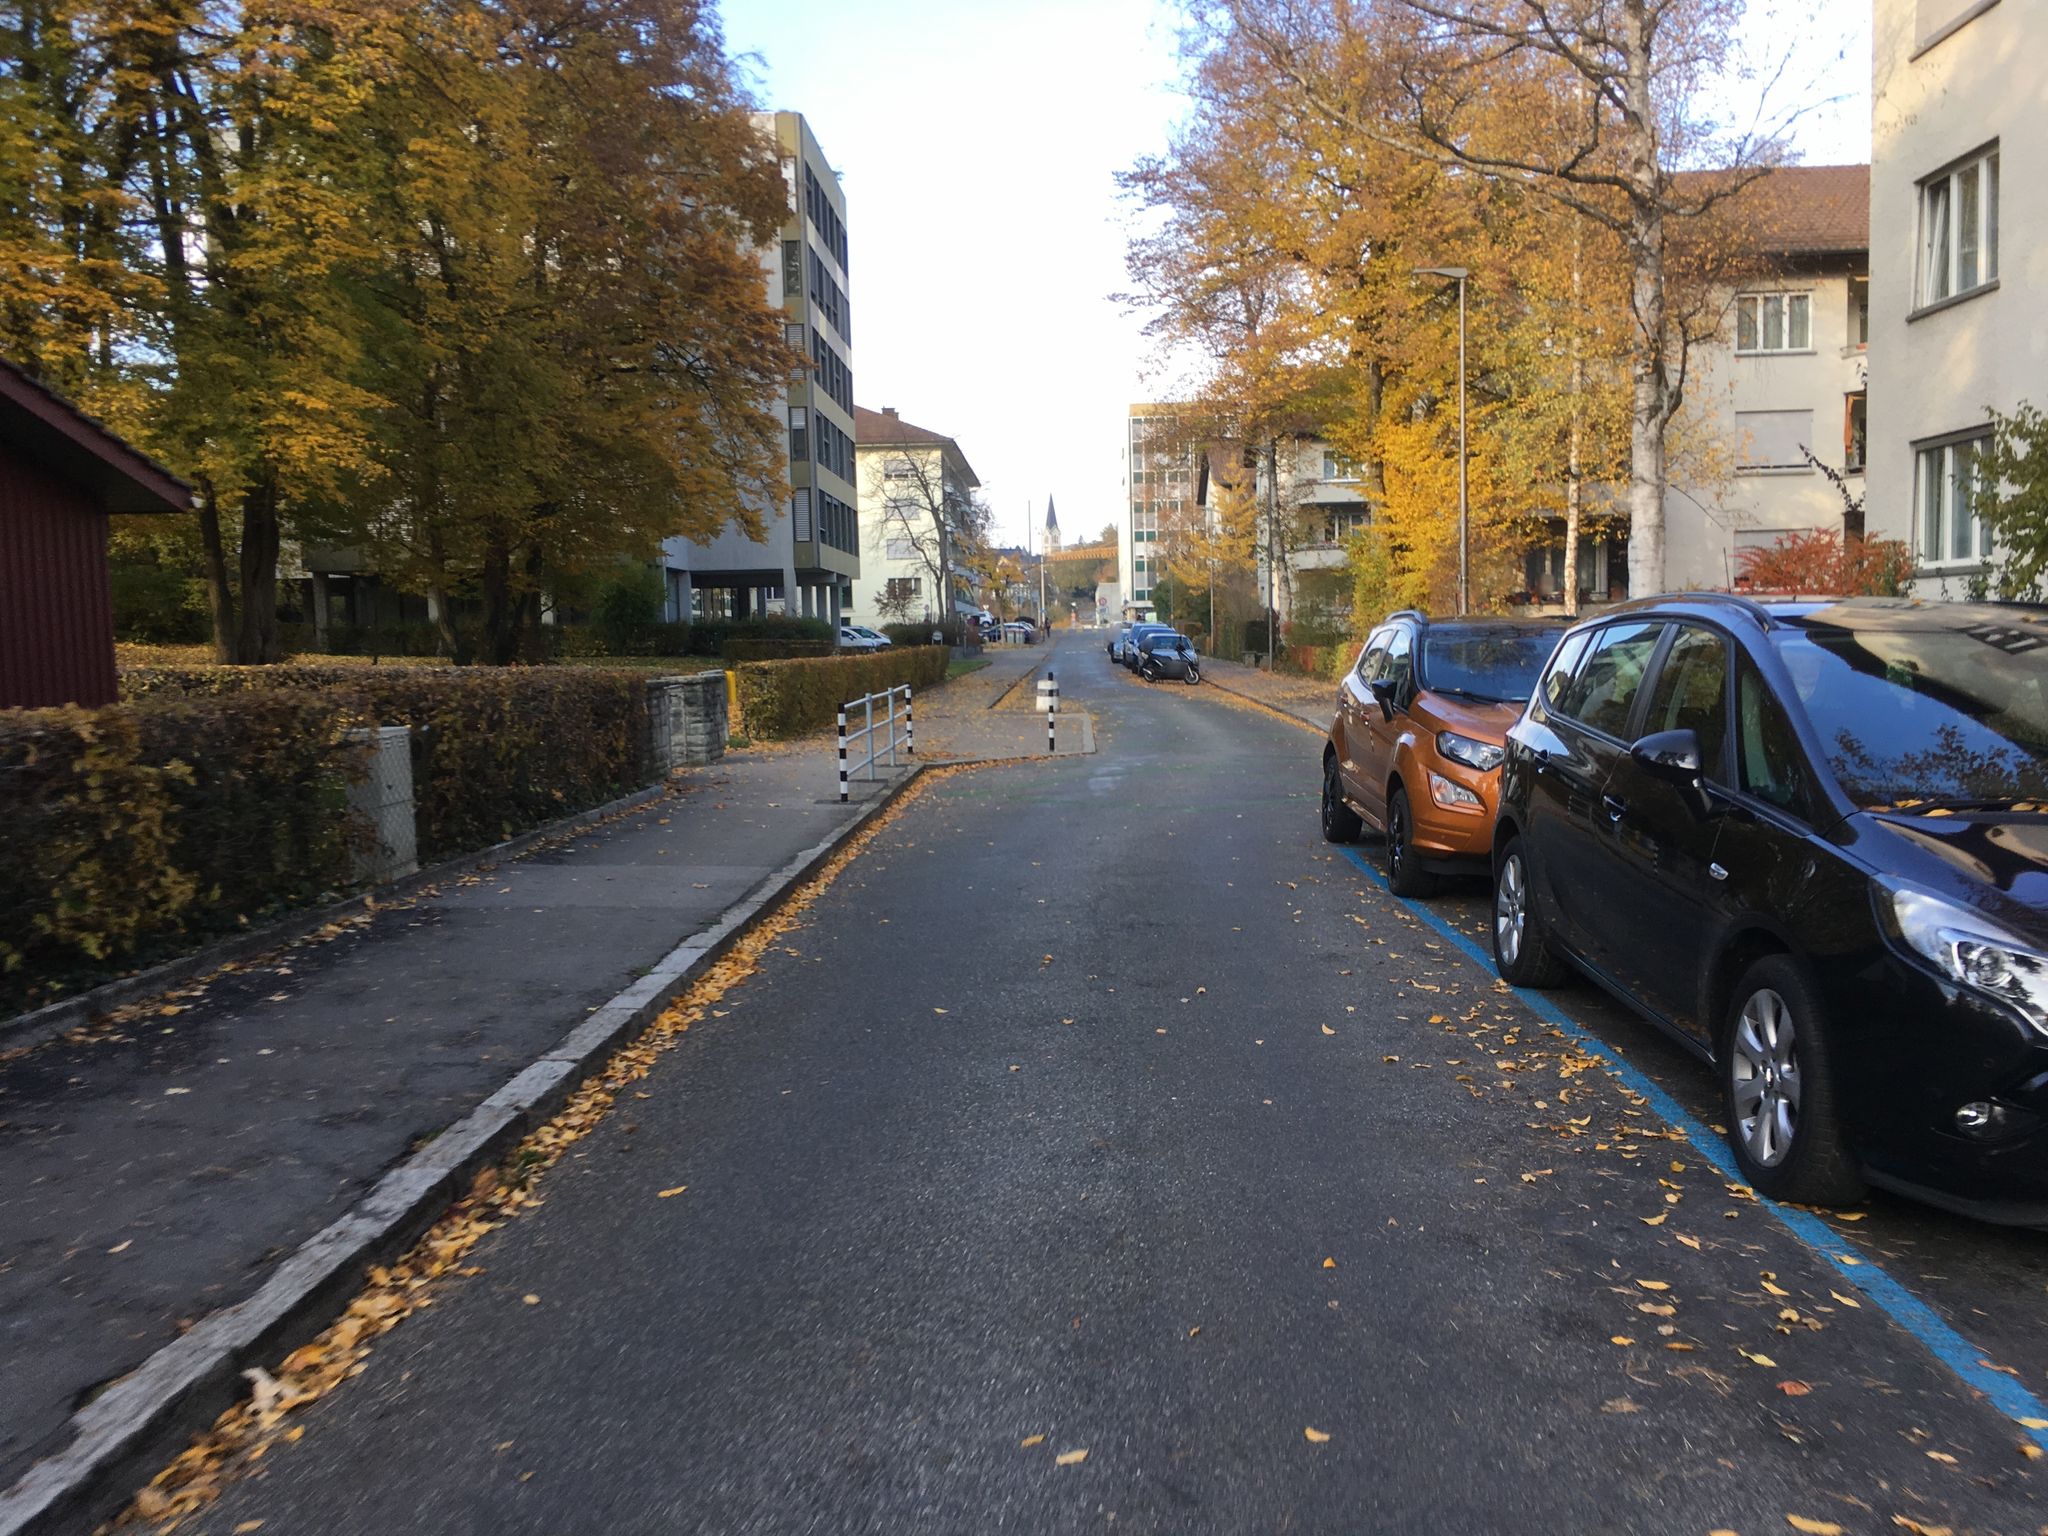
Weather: clear
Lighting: day
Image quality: good
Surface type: walking surface
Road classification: residential, living_street
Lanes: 1
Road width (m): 2
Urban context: urban centre
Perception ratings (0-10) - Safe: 9.27, Lively: 9.51, Beautiful: 8.92, Boring: 2.07, Depressing: 2.72, Wealthy: 7.88